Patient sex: M
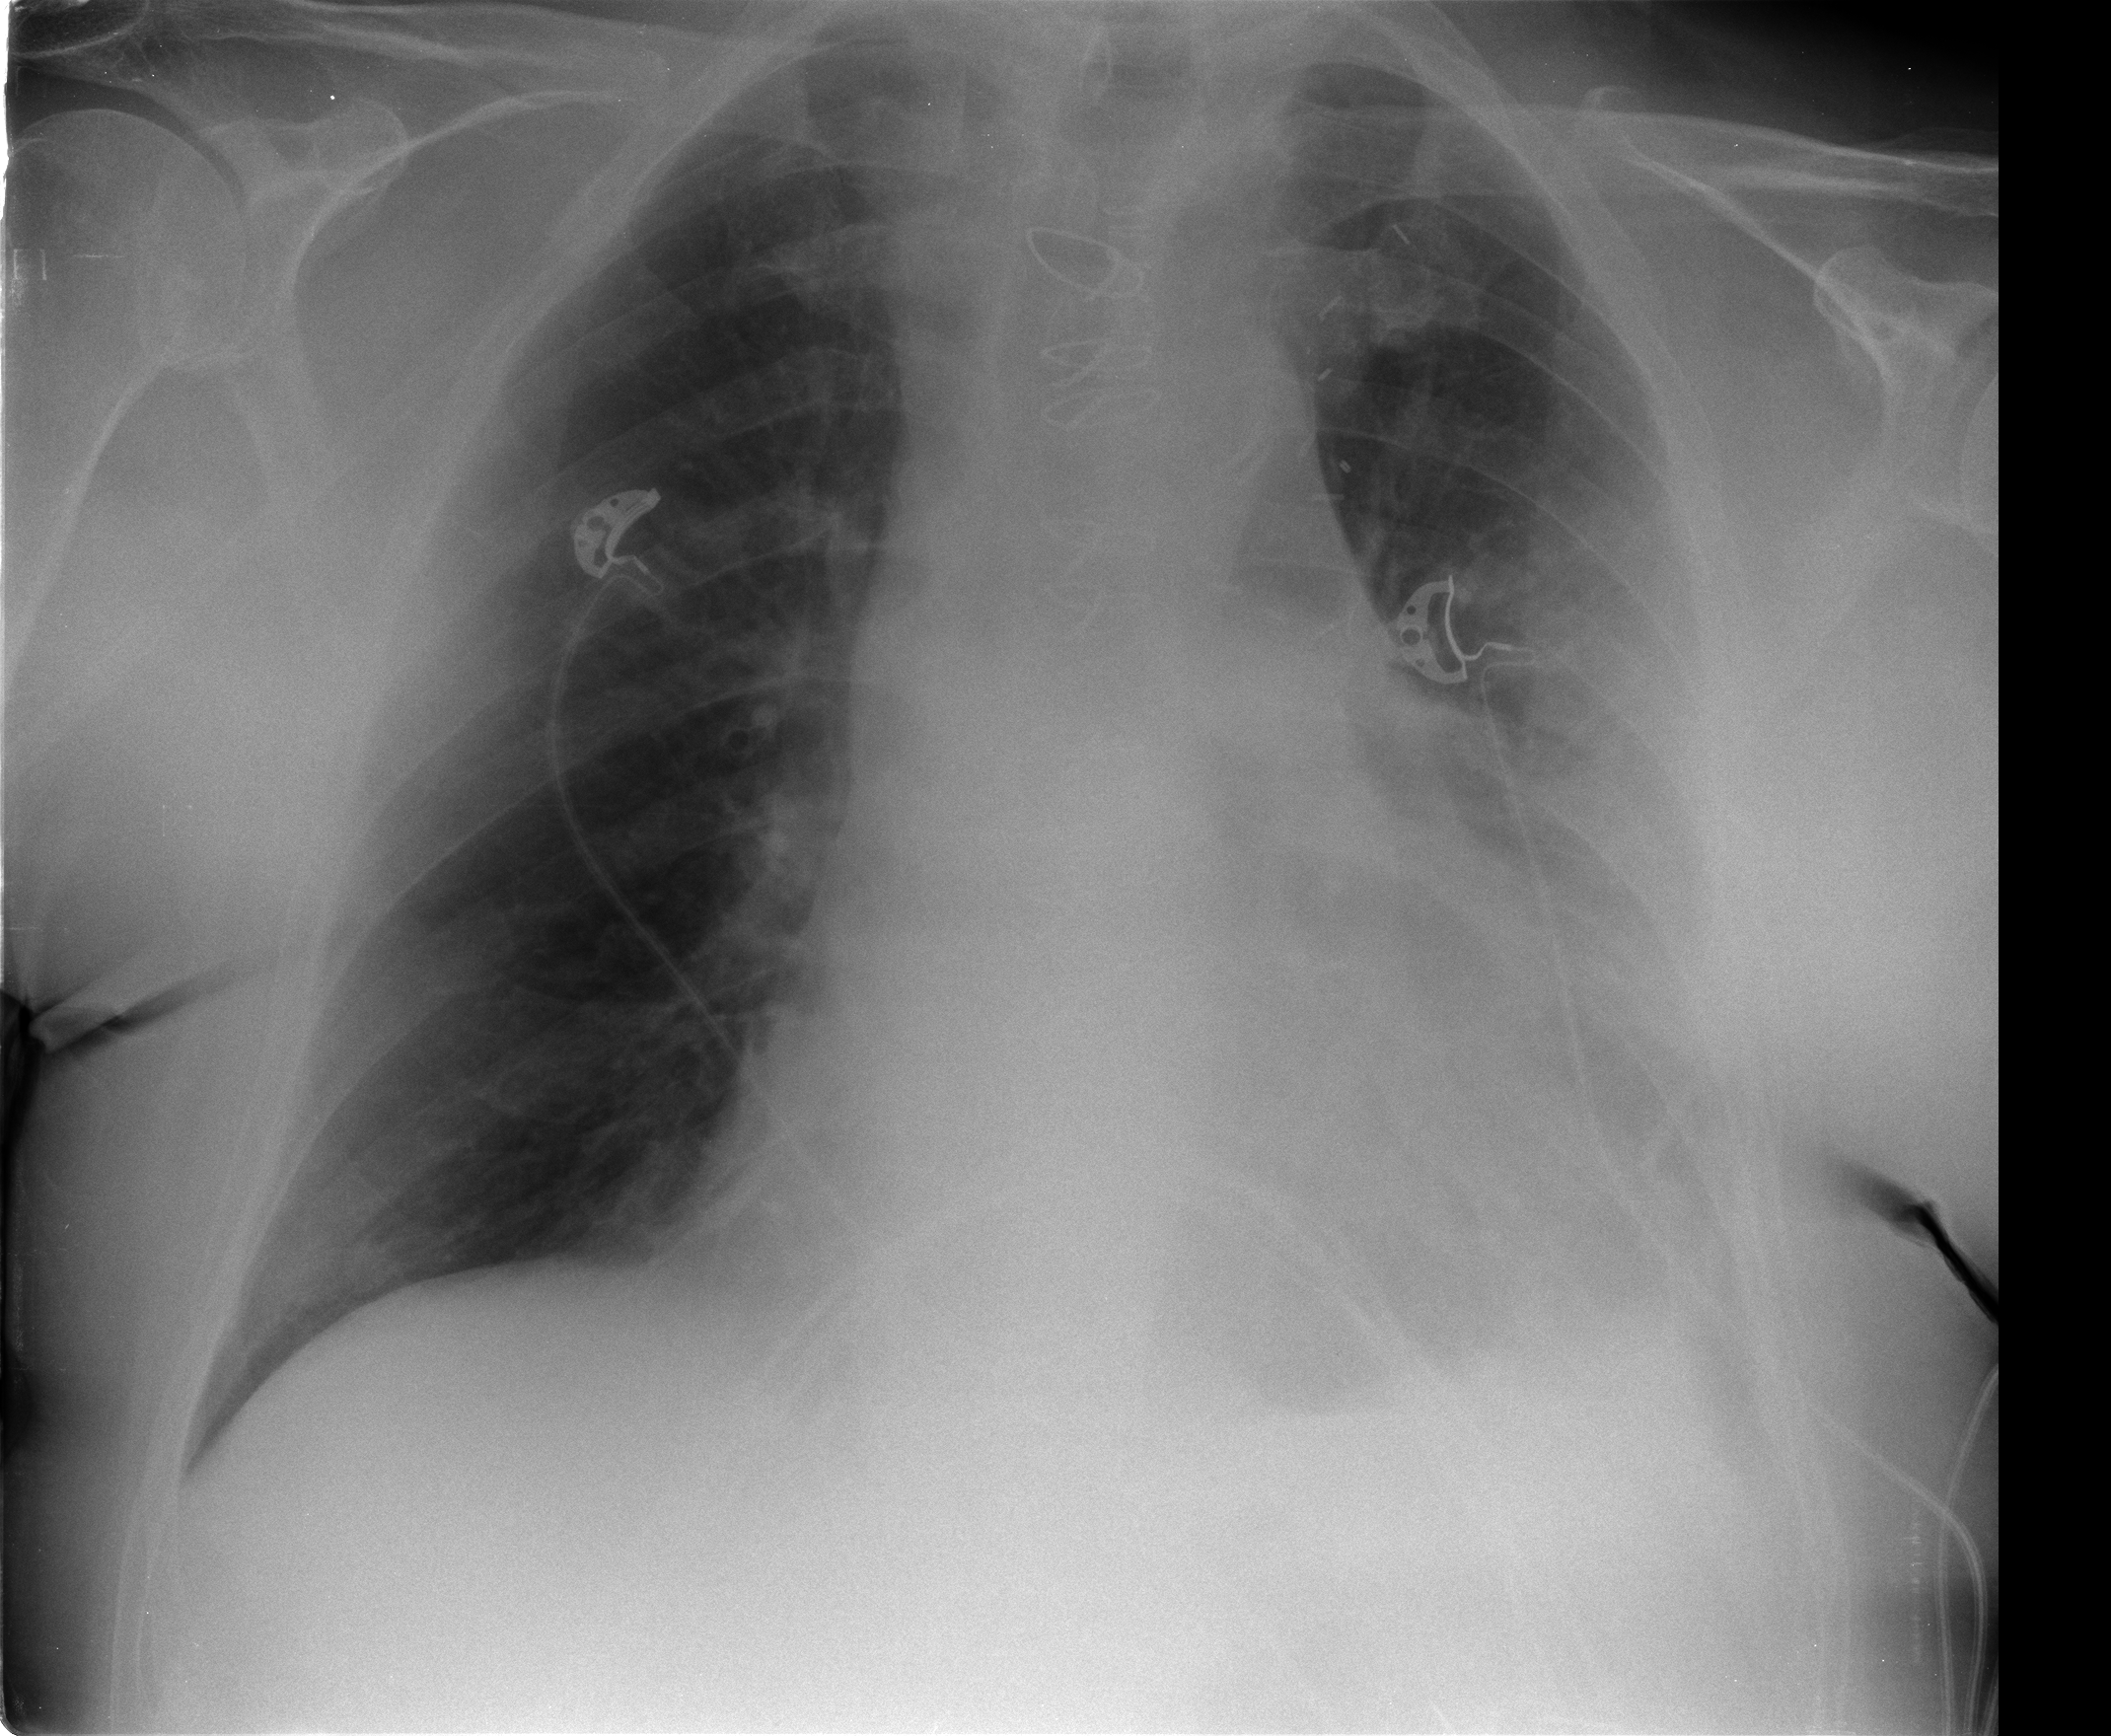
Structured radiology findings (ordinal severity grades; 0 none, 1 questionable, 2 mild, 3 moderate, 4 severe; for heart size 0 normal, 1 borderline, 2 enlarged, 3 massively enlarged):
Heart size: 2
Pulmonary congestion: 0
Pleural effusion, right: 0
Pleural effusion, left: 3
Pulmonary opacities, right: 0
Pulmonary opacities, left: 0
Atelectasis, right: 0
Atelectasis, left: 2